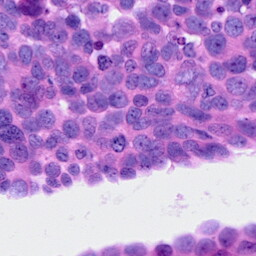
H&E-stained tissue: Ovarian